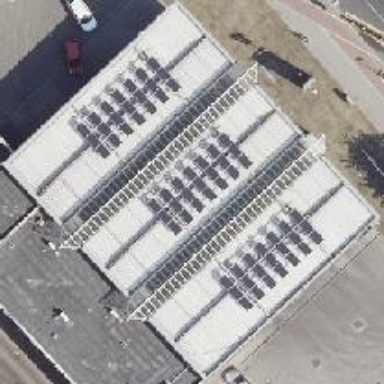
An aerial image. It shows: Flat roof building.